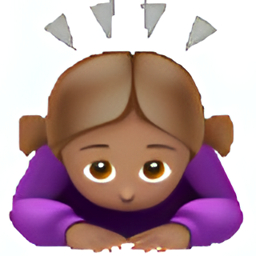
Name: woman bowing deeply type 4
Emoji: 🙇🏽‍♀️
Group: People & Body
Sub-group: person-gesture